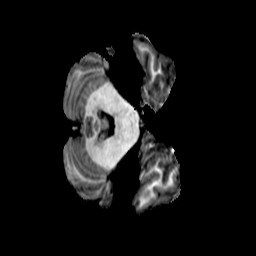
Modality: T1w
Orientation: axial
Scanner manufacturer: ge
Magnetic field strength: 3 T
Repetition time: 0.00766 s
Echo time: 0.003476 s